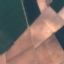
Land use / land cover: AnnualCrop